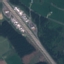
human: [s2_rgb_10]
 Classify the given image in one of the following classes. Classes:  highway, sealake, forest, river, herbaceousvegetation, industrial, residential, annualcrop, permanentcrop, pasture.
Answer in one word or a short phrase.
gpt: Highway